Question: I am trying to find "robocup's ball". because it is orange ,so I separated this color and after that test if it is round or not...
Here is an image for which the method does not work, but for others it works:

'''
rgb = imread('E:/robot12.jpg');
imshow(rgb);
hsv=rgb2hsv(rgb);
h=hsv(: , : ,1);
s=hsv(: , : ,2);
v=hsv( : , : ,3);
bw= (h>0.05 & h<0.12) & (s>0.6) & (v> 0.51);
imagesc(bw)
colormap(gray)
se = strel('disk',2);
bw = imclose(bw,se);
bw = imfill(bw,'holes');
imshow(bw)
ball1 = bwareaopen(bw, 50);
imagesc(ball1);
lab = bwlabel(ball1);
s = regionprops(lab, 'Area', 'Perimeter');
sArea = [s.Area];
sPerim= [s.Perimeter];
metric= sPerim.^2/(4*pi.* sArea);
idx = find(metric > 0.7);
gr_fin = ismember(lab, idx);
imshow(gr_fin)
stat = regionprops(gr_fin,'centroid');
imshow(rgb); hold on;
for x = 1: numel(stat)
plot(stat(x).Centroid(1),stat(x).Centroid(2), 'wp','MarkerSize',20,'MarkerFaceColor','b');
end
'''
I don't know how to fix it...
can any one help me with this?
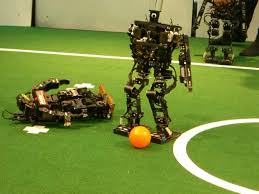
Answer: Ok, first of all, there is a bug in 'metric'.
After you do all your processing, your image has two different blobs, labeled as 1 (grey) and 2 (white).

So, 'sArea' and 'sPerim' will be two '1x2' arrays. To have a metric value for both blobs you need to fix the line into:
'metric= (sPerim.^2)./(4*pi.* sArea);'
The point is that this metric gives you '1' for a perfect circular disk, so I believe that it would be better if you had an upper threshold too, and not only 'metric > 0.7'. For example for the blobs above, the values returned are:
'metric = 3.1406 1.9596'
which means that none of them resembles to a perfect circle.
The second problem is that the real ball is not found completely by the colour thresholds because it becomes too 'yellowish' at the points were the lights hit it. This will be common in many well lit photos, and it will be darker when it's behind a shadow.
To fix this problem you need to loosen up the hue values so that you allow more yellow and red variations. You will have more false positives but you hope that they will not pass the rest of the tests of your detector.
I tried 'bw= (h>0.04 & h<0.15) & (s>0.6) & (v> 0.51);' and this was the result:

I only changed the hue values, but you can see what suits you with the rest of your photos.
This image produces metric values of:
'metric = 2.2190 1.1703'
so with a threshold of '1.3>metric>0.7' you would identify only the correct blob.

The main point is that all this procedure relies upon many arbitrary thresholds, and this makes it vulnerable to errors. Trimming it for a photo specifically could be easy but the point is to be robust for all the inputs. I think that for this specific ball the only variation you will have will be either to be too yellow/white or to dark/brown.
If you don't want to search for another strategy, you can just see what values work best in the testing.